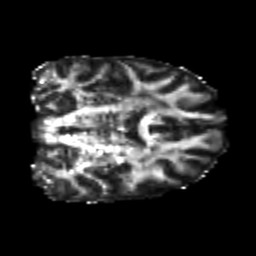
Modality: FA
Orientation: coronal
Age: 20
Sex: female
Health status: healthy
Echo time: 0.074 s